Interaction volume radius: 10 \u00c5
Interaction volume height: 10 \u00c5
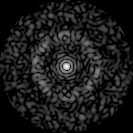
Disorder parameter: 0.8857